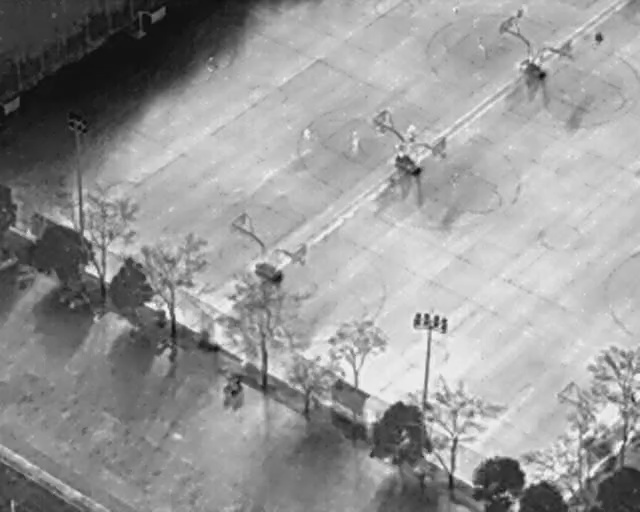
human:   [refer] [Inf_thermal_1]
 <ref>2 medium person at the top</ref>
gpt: <box>[[53, 26, 57, 28, 2], [63, 24, 65, 26, 19]]</box>

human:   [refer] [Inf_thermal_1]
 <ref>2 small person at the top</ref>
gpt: <box>[[32, 11, 34, 13, 2], [46, 25, 48, 26, 2]]</box>

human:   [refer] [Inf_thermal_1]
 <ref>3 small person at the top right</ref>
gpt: <box>[[73, 3, 75, 5, 17], [70, 0, 71, 2, 2], [92, 6, 94, 8, 2]]</box>